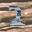
Label: 2